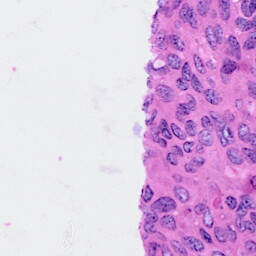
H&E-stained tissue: Cervix